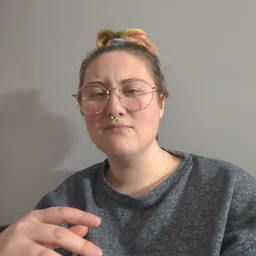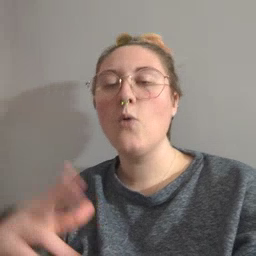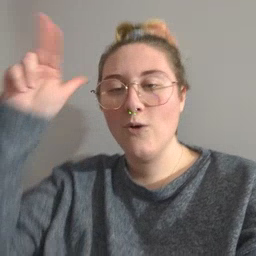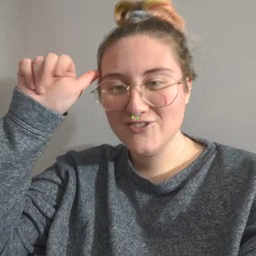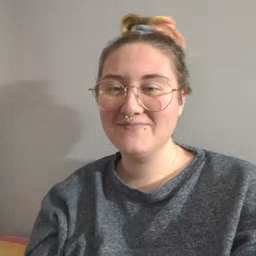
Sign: horse